Question: Using the basic starting app from XCode for a navigation based application, I'm trying to change the frame of the UITableView.
Here's what i'm trying to do:

<URL>
All I want to be able to do, is to set the tableView.view.frame to be a different size than the space provided for it.
If this isn't possible, how would I go about doing it by building up the views (if i create a UIView and add a UITableView to it, I can control the size, but then I seem to have trouble wiring up the NavigationBar etc to work the same way).
Cheers in advance
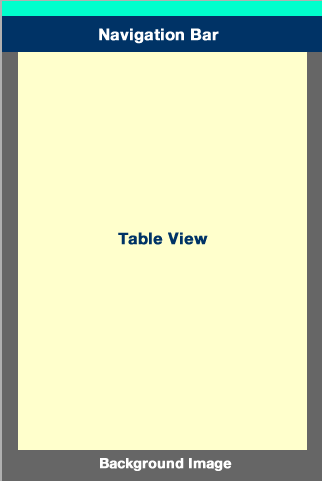
Answer: To do that your 'UITableView' has to be embedded in a 'UIView'. Best way to do that is to create a new 'UIViewController' (without a table view) and add a table view into it. Don't forget to connect up the 'UITableView''s 'delegate'/'datasource' to your controller and implement the 'UITableViewDelegate'/'UITableViewDataSource' methods.